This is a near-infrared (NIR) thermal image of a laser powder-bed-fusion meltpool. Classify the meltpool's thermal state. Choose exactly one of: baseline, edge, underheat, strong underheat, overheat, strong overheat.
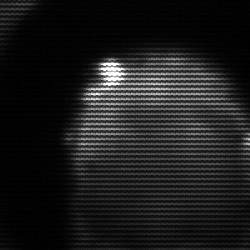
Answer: edge